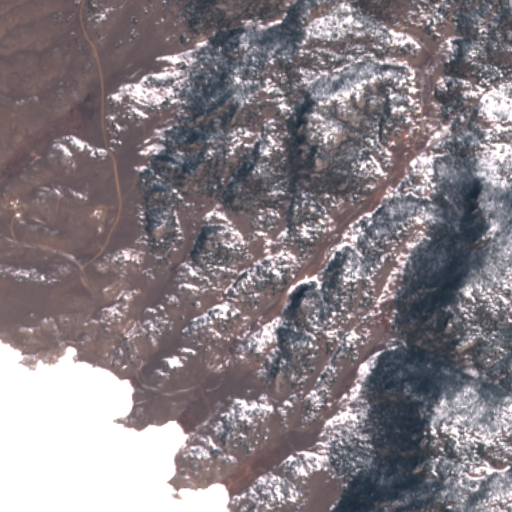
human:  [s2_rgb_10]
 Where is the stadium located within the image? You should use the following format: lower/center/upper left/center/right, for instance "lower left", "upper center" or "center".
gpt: The stadium is located in the lower left of the image.
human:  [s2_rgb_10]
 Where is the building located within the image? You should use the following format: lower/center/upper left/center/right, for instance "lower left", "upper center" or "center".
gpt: The building is located in the lower left of the image.
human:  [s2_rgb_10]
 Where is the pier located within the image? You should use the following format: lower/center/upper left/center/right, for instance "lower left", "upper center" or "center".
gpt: The pier is located in the lower left of the image.
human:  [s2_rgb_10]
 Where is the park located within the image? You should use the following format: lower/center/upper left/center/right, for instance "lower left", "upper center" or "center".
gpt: There is no park in the image.